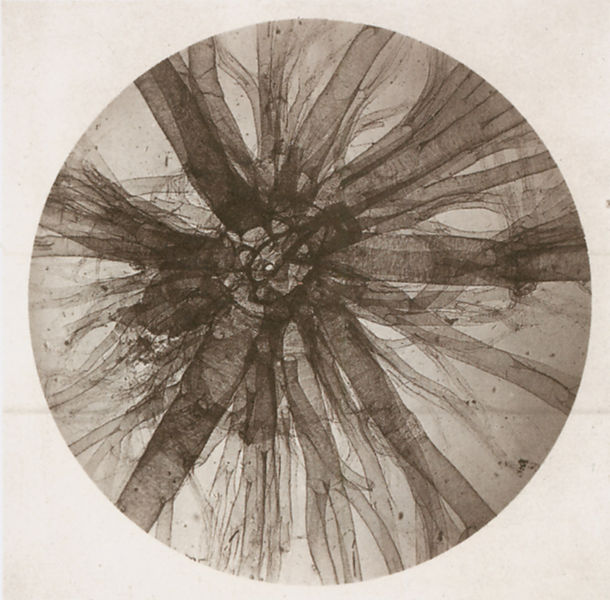
Titel: Lépidoptère, Trachée de chenille processionnaire
Künstler: A.-A. Bertsch
Schlagwörter: weiß, äste, grau, schwarz, pflanzen, kreis, rund, ansicht, studie, abstrakt, linien, foto, strahlen, wurzel, durchscheinen, netz, zellen, biologie, vergrösserung, fasern, mikroskop